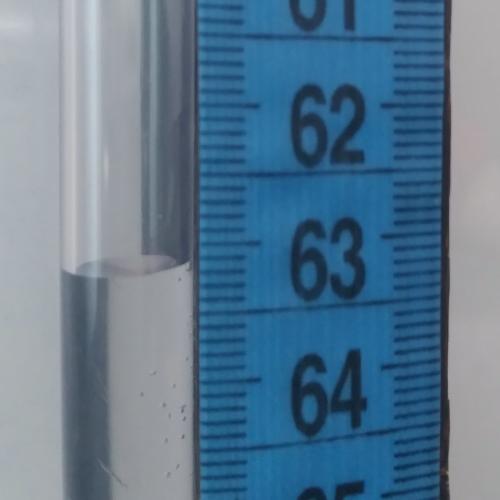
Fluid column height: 63.1 cm